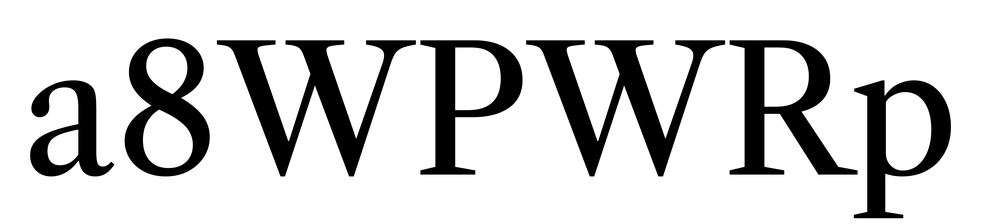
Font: LibreCaslonText_Regular